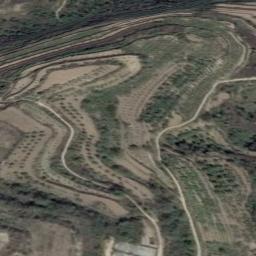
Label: terrace